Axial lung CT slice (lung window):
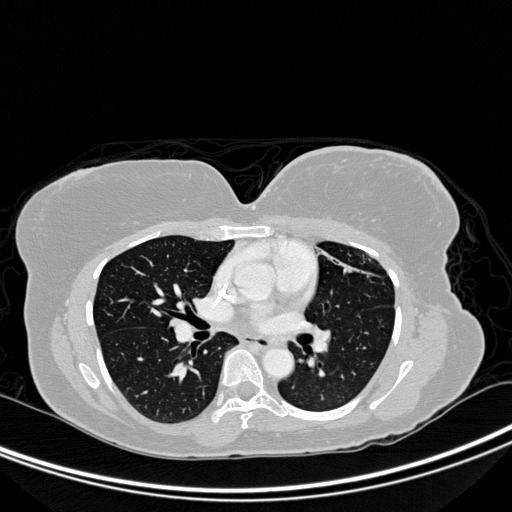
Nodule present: no